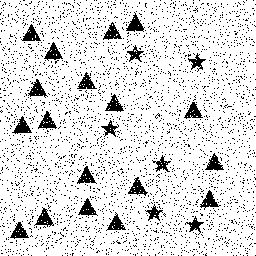
Squares: 0
Triangles: 18
Stars: 6
Total shapes: 24